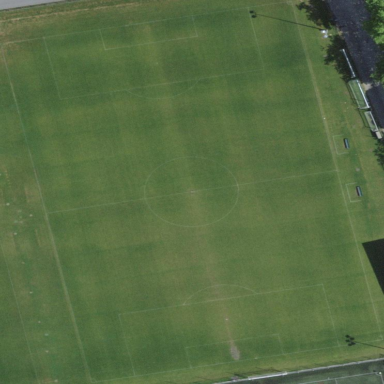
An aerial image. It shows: Grass pitch used for soccer.